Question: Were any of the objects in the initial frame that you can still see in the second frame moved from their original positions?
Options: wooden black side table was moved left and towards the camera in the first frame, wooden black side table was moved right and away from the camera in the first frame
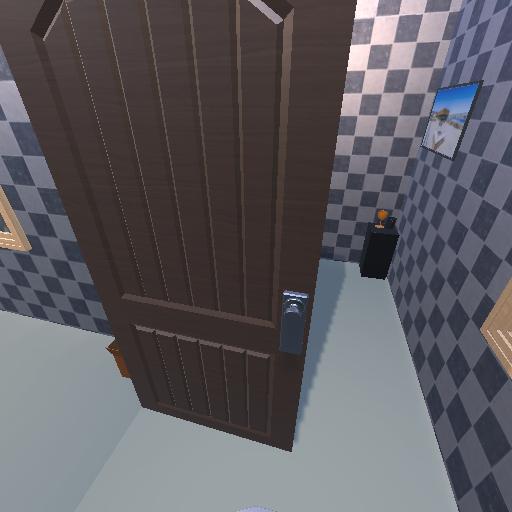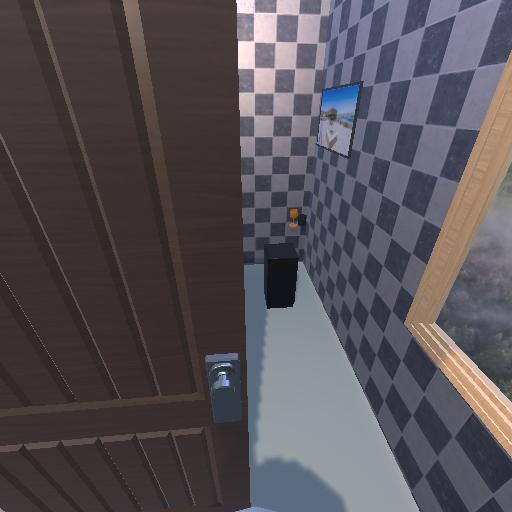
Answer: wooden black side table was moved left and towards the camera in the first frame